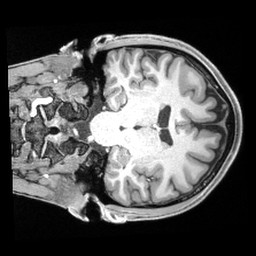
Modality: T1w
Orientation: coronal
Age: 21
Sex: male
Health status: healthy
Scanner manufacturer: siemens
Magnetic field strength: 3 T
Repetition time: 2.4 s
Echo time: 0.00194 s